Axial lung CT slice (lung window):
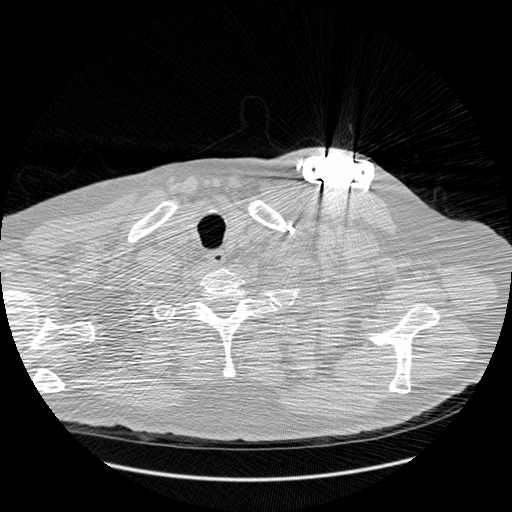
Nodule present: no